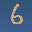
Label: 6